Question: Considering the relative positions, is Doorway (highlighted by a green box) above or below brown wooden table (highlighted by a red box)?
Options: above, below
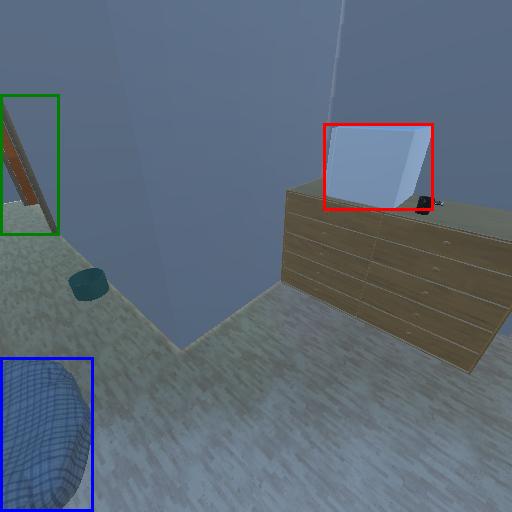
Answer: above